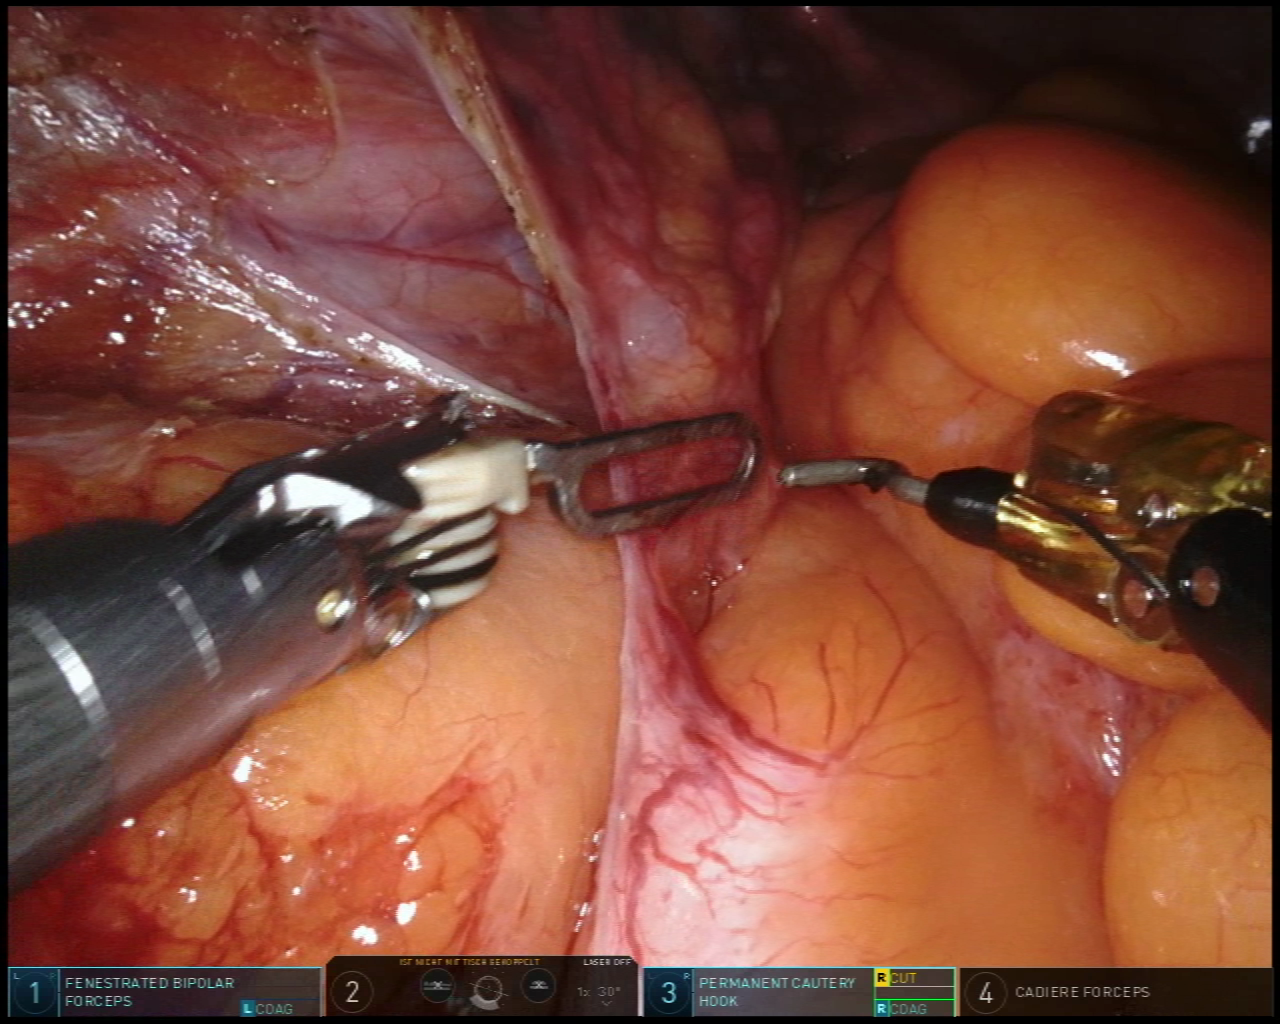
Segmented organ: ureter
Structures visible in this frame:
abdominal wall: yes
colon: yes
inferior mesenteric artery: no
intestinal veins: no
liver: no
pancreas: no
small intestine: no
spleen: no
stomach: no
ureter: yes
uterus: no
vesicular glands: no